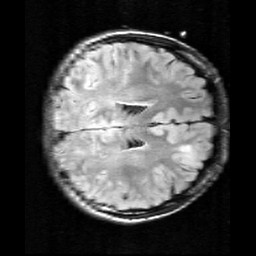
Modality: FLAIR
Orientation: axial
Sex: male
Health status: ill
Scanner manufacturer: siemens
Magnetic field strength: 2.894 T
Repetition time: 9.78 s
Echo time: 0.106 s